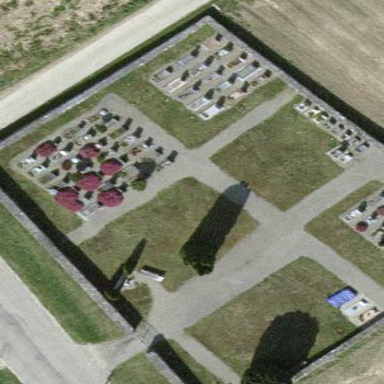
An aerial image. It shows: Cemetery.